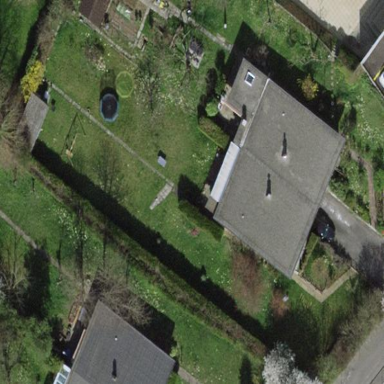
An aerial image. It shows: Garden enclosed by fence.